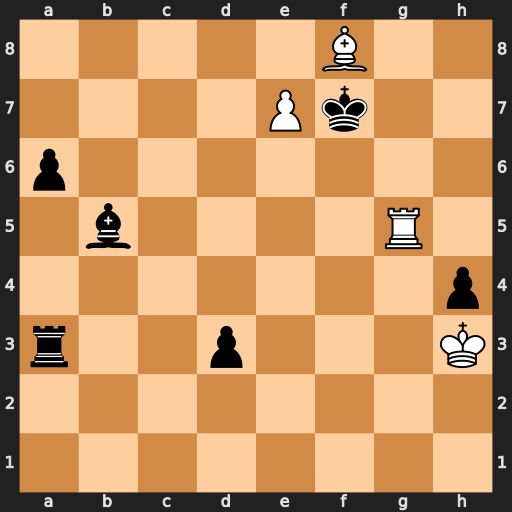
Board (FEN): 5B2/4Pk2/p7/1b4R1/7p/r2p3K/8/8
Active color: w
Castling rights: -
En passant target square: -
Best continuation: e8=Q+ Bxe8 Bxa3 d2 Rd5